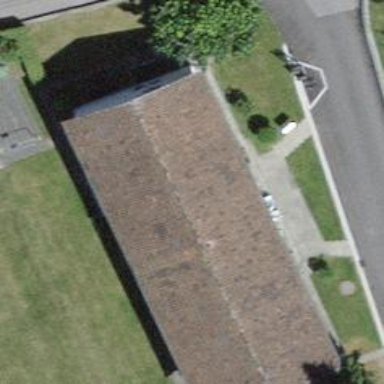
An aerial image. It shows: Residential building with gabled roof.